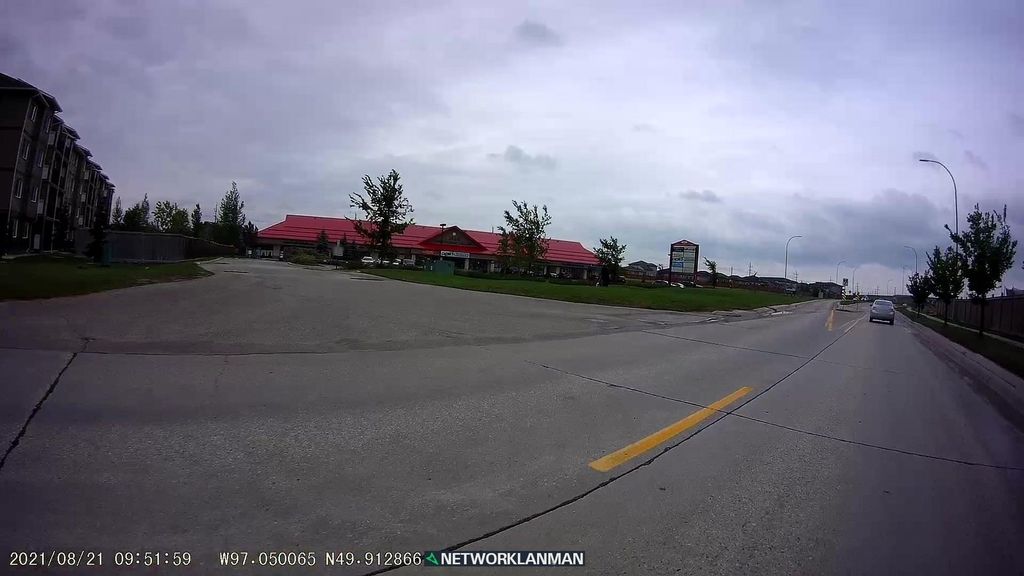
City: winnipeg